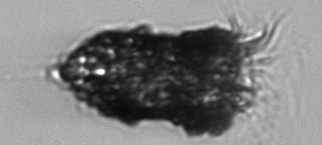
Label: Tintinnopsis